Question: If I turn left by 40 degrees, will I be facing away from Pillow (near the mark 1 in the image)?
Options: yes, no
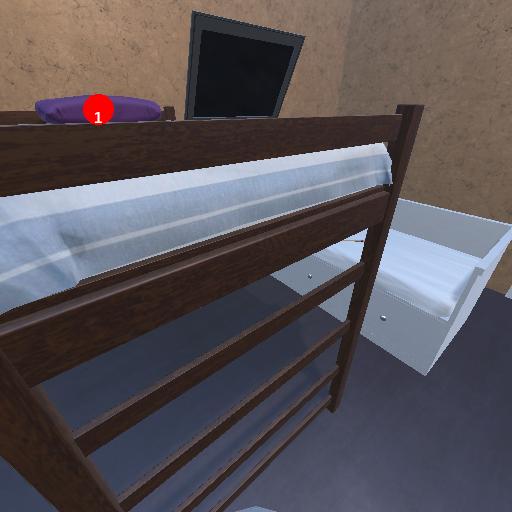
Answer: yes